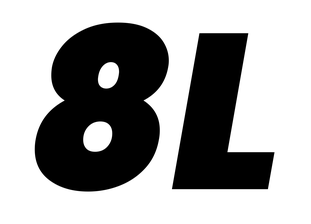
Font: Poppins-BlackItalic